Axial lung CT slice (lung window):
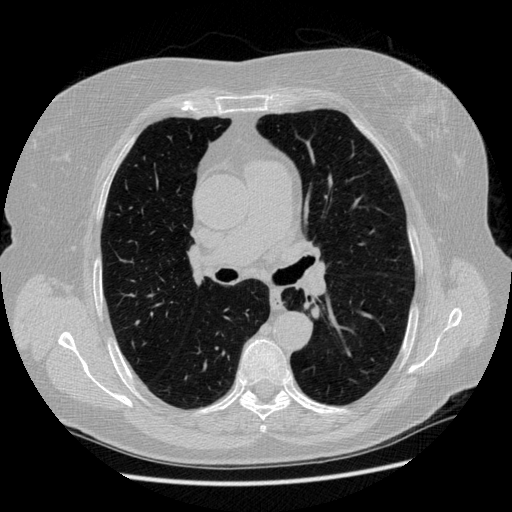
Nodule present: no